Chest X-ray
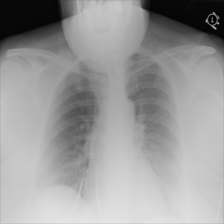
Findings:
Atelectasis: negative
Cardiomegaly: negative
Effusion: negative
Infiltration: negative
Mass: negative
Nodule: negative
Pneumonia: negative
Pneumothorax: negative
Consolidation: negative
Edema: negative
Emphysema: negative
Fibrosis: negative
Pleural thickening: negative
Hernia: negative